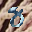
Label: 8